Interaction volume radius: 10 \u00c5
Interaction volume height: 25 \u00c5
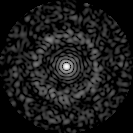
Disorder parameter: 0.8429